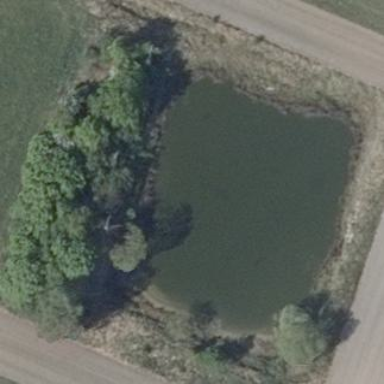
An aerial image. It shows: Pond surrounded by natural water.